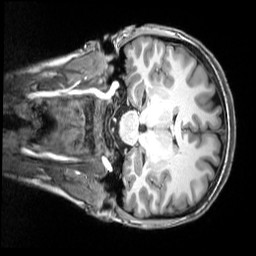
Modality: T1w
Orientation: coronal
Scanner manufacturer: siemens
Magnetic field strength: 3 T
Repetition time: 2.5 s
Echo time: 0.00343 s